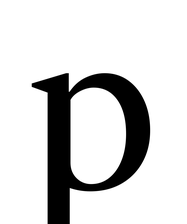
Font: LibreCaslonText_Regular